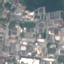
Land use / land cover class: Industrial